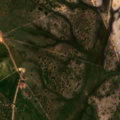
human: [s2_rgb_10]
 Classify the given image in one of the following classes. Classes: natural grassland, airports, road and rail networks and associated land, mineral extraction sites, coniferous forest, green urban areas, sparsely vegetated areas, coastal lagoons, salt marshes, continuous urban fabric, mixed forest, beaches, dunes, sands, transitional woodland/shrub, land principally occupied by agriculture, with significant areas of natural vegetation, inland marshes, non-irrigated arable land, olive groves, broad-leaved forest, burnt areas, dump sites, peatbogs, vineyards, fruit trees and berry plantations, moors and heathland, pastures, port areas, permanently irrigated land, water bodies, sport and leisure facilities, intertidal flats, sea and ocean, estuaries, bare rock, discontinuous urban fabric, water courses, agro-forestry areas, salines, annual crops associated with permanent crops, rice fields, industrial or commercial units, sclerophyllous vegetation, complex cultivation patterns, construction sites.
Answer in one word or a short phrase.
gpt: continuous urban fabric